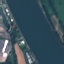
Label: River